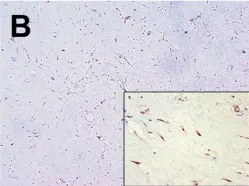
Histopathological and immunohistochemical images. Immunohistochemistry showed that the short spindle cells were positive for MDM2.
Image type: pathology (immunostaining)